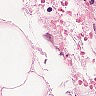
Metastatic tissue present: yes